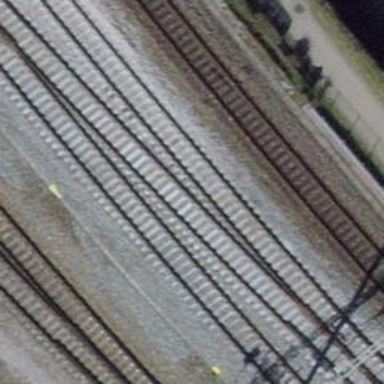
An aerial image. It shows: Railway siding with one electrified track and contact line.